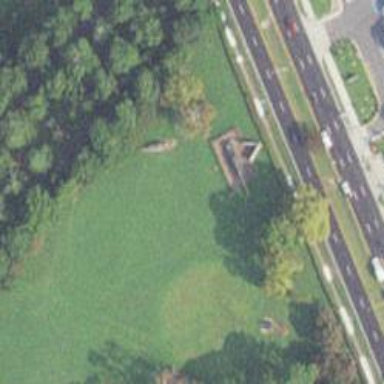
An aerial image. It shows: Historic monument.